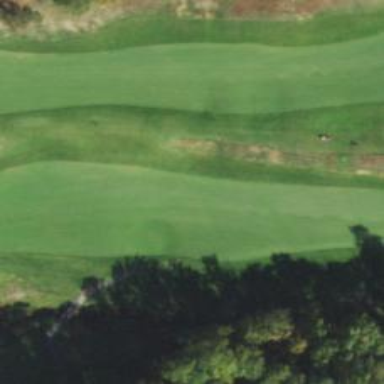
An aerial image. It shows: Golf fairway in the image.